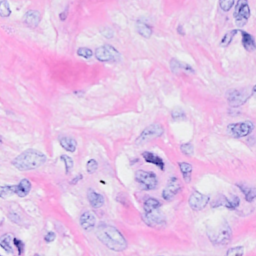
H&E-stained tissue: Breast